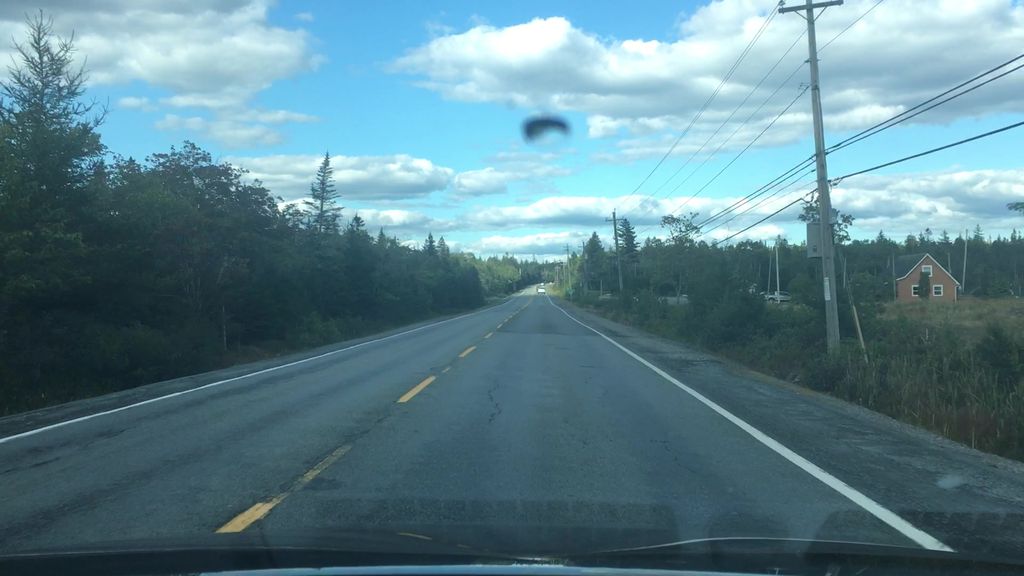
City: halifax